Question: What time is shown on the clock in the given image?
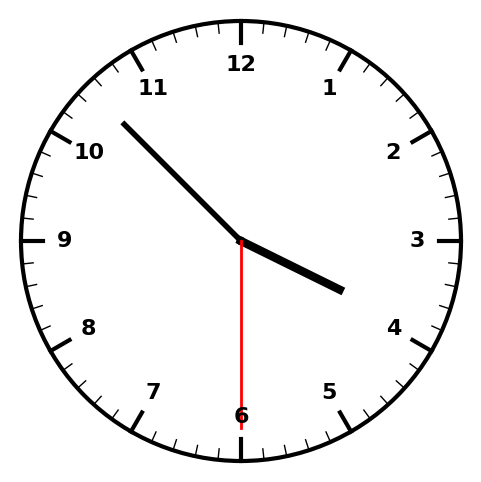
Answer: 03:52:30